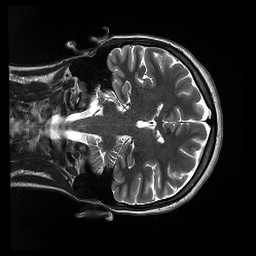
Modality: T2w
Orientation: coronal
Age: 26
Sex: female